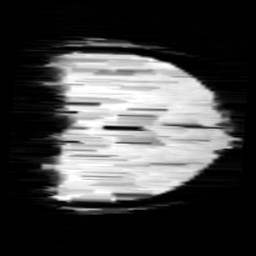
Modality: minIP
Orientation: coronal
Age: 11
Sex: female
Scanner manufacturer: siemens
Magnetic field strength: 3 T
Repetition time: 0.027 s
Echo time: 0.02 s